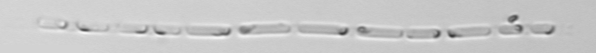
Label: Skeletonema